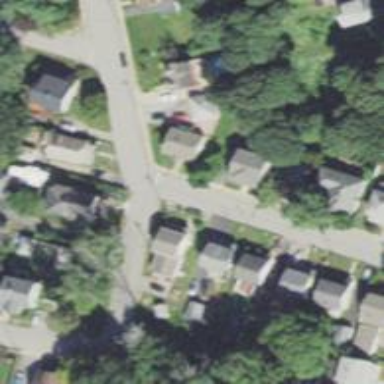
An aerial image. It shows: Residential driveway serving as service road.